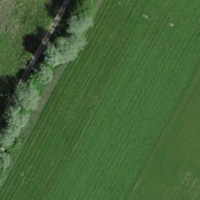
EUNIS habitat code: 52
Species observed at this site:
Pholidoptera griseoaptera
Ruspolia nitidula